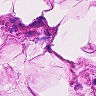
Metastatic tissue present: no